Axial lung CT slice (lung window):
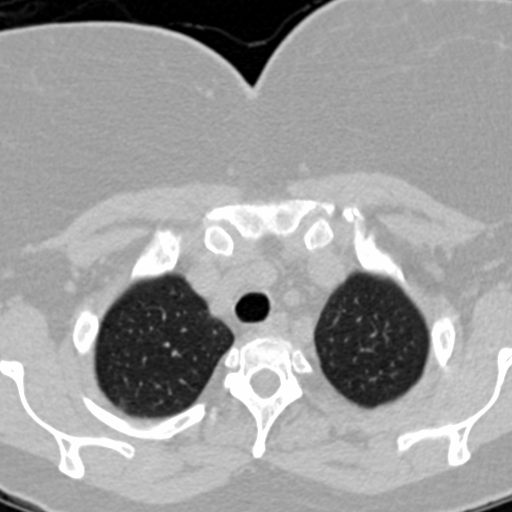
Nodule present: no